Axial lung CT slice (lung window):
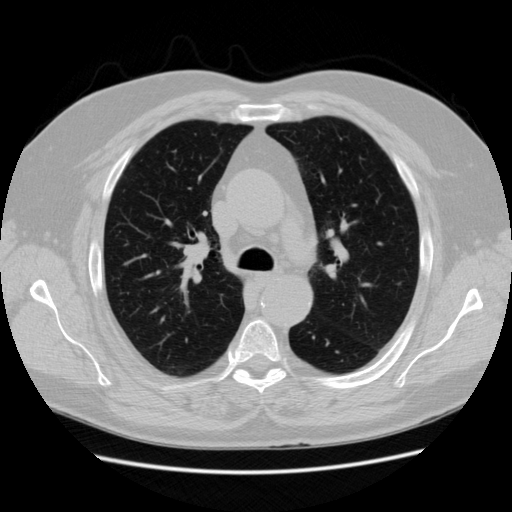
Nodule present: no